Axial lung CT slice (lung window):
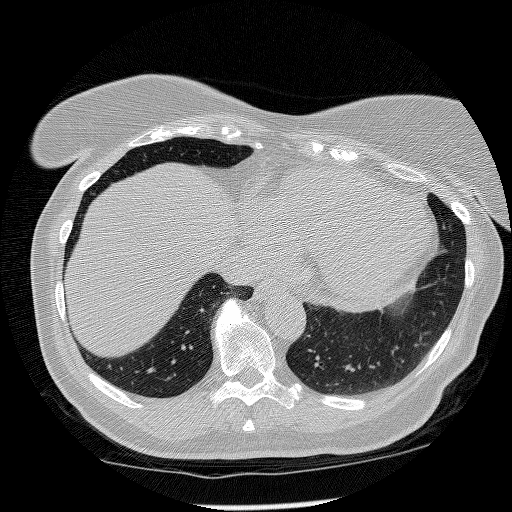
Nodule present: no